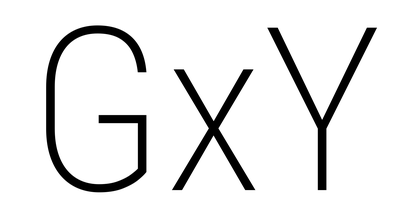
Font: Roboto_Condensed_ExtraLight